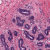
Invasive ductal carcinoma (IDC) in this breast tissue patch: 0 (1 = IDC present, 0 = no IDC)